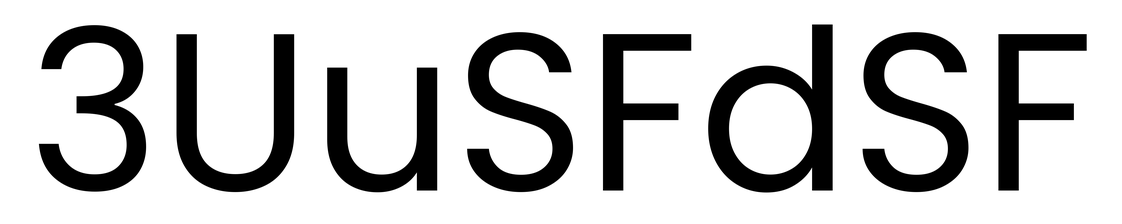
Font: Poppins-Regular